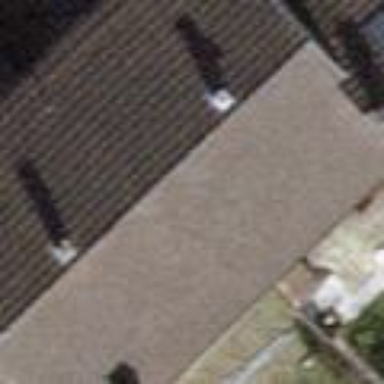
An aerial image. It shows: Building with tiled roof.